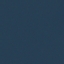
Land use / land cover: SeaLake